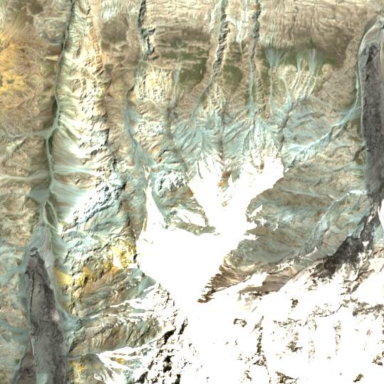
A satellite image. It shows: Majestic glacier in the distance.